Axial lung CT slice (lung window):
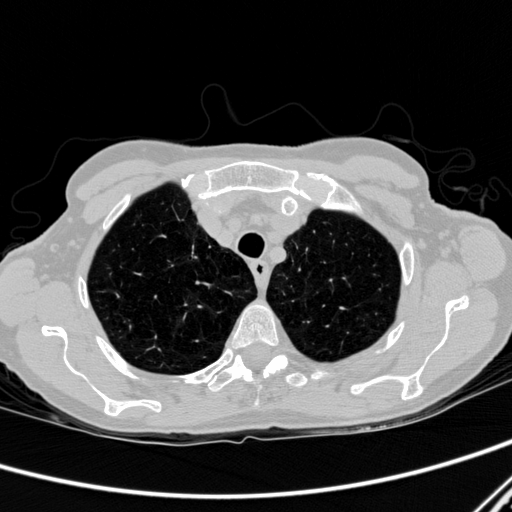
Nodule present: no